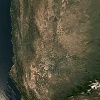
Label: land